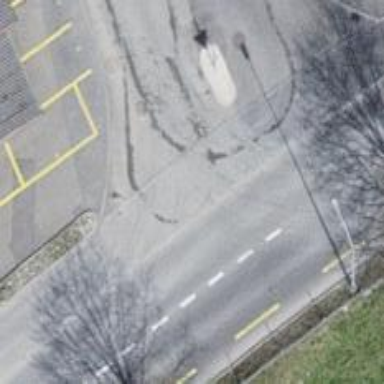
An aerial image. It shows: Unmarked crossing on the road.